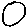
Label: circle